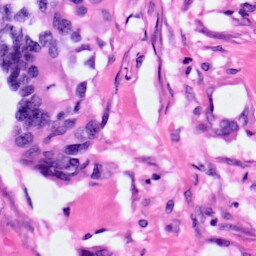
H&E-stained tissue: Pancreatic